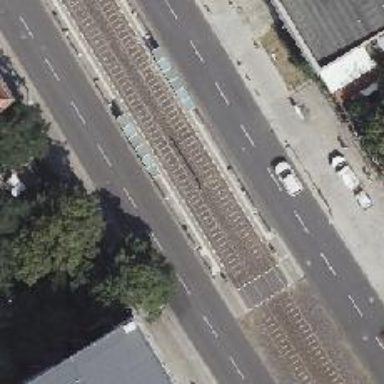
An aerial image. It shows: Tram stop position for public transport.